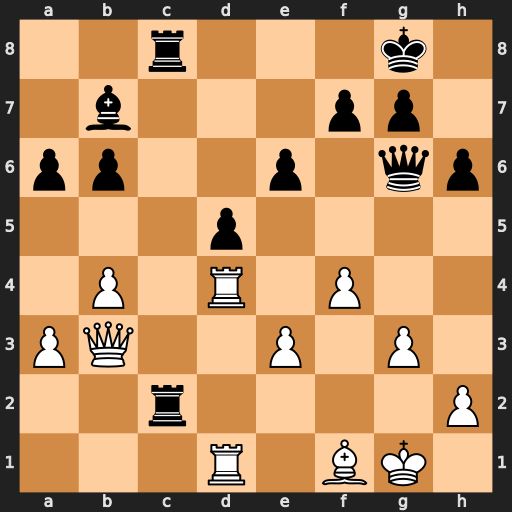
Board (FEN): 2r3k1/1b3pp1/pp2p1qp/3p4/1P1R1P2/PQ2P1P1/2r4P/3R1BK1
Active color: w
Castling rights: -
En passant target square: -
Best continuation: Bd3 R2c3 Qxc3 Rxc3 Bxg6